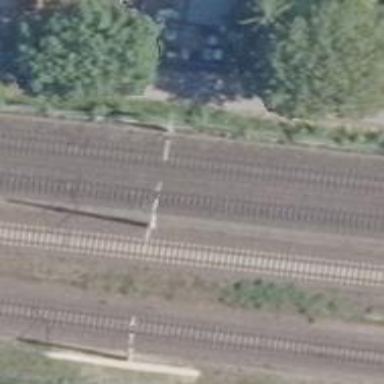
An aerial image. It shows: Milestone along the railway with catenary mast.